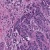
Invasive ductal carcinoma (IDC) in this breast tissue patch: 1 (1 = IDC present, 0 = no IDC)